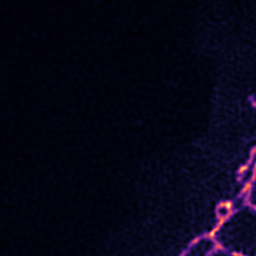
Label: Super-resolution ER image